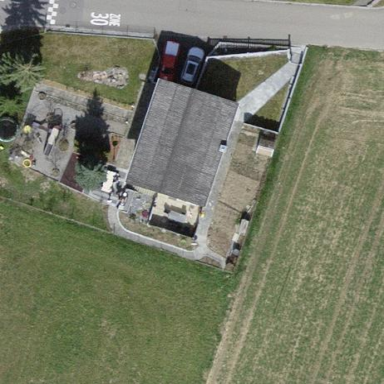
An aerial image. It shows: Detached building.